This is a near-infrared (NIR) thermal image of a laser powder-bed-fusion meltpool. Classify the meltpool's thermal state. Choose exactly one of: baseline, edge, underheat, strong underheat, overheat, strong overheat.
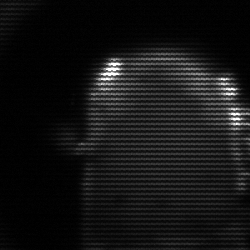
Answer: baseline